Field crop: tomato
Growth stage: 1
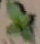
Species: solanum